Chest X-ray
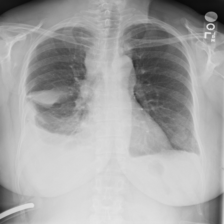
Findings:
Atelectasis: positive
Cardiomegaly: negative
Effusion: positive
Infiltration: positive
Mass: negative
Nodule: negative
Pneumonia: negative
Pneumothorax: negative
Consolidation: negative
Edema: negative
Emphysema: negative
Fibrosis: negative
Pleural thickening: negative
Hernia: negative